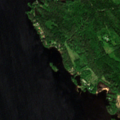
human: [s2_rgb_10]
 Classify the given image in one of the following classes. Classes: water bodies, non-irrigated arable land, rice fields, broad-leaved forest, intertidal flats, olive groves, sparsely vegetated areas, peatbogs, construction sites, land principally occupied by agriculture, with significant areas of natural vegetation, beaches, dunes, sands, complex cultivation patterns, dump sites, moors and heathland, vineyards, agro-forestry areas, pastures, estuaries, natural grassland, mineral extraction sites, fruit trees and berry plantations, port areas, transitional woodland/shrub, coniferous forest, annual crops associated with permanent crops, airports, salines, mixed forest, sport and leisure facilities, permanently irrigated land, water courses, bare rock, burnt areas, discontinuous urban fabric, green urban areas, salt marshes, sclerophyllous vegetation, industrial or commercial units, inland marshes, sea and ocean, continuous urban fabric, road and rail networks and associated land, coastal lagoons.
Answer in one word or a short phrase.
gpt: non-irrigated arable land, coniferous forest, mixed forest, water bodies